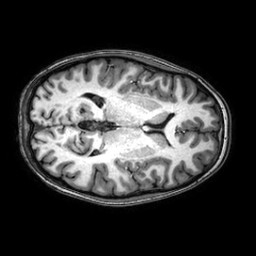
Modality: T1w
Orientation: axial
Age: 22
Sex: female